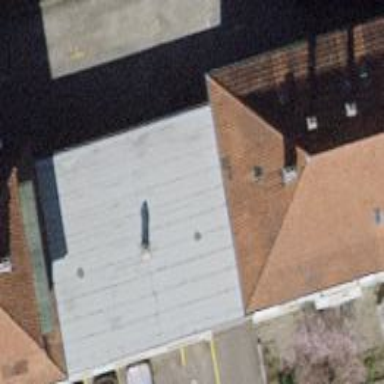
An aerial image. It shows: Apartment building with tile roof.